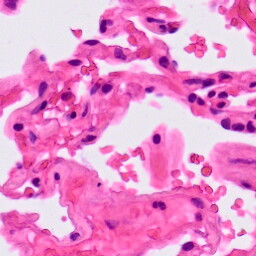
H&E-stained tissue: Lung